Question: When the user click on textEditor , dialog calculator will display, that time parent activity/screen should be disable.
This is my code :
'''
txtQty.setOnFocusChangeListener(new OnFocusChangeListener() {
public void onFocusChange(View v, boolean hasFocus) {
if(hasFocus){
keyAmount = new StringBuffer();
if(keyAmount.length() > 0){
keyAmount.delete(0, keyAmount.length());
}
int[] origin = new int[2];
v.getLocationOnScreen(origin);
final int xVal = origin[0];
final int yVal = origin[1] ;
dialog = new Dialog(SalesActivityGroup.group.getParent());
dialog.requestWindowFeature(Window.FEATURE_NO_TITLE);
View vLoad = LayoutInflater.from(SalesActivityGroup.group.getParent()).inflate(R.layout.key_pad, null);
dialog.setContentView(vLoad);
android.view.WindowManager.LayoutParams lp= dialog.getWindow().getAttributes();
dialog.setCancelable(true);
dialog.setCanceledOnTouchOutside(true);
lp.x = xVal;
lp.y = yVal;
lp.width = LayoutParams.WRAP_CONTENT;
lp.height = LayoutParams.WRAP_CONTENT;
lp.gravity = Gravity.TOP | Gravity.LEFT;
lp.dimAmount = 0;
dialog.getWindow().setAttributes(lp);
dialog.setCancelable(true);
keyamDisplay = (TextView)dialog.findViewById(R.id.keyamDisplay);
Button txtone = (Button)dialog.findViewById(R.id.txtone);
txtone.setOnClickListener(new OnClickListener() {
public void onClick(View v) {
keyAmount.append("1");
keyamDisplay.setText("" + keyAmount.toString());
}
});
Button txttwo = (Button)dialog.findViewById(R.id.txttwo);
txttwo.setOnClickListener(new OnClickListener() {
public void onClick(View v) {
keyAmount.append("2");
keyamDisplay.setText("" + keyAmount.toString());
}
});
Button txtthree = (Button)dialog.findViewById(R.id.txtthree);
txtthree.setOnClickListener(new OnClickListener() {
public void onClick(View v) {
keyAmount.append("3");
keyamDisplay.setText("" + keyAmount.toString());
}
});
Button txtfour = (Button)dialog.findViewById(R.id.txtfour);
txtfour.setOnClickListener(new OnClickListener() {
public void onClick(View v) {
keyAmount.append("4");
keyamDisplay.setText("" + keyAmount.toString());
}
});
Button txtfive = (Button)dialog.findViewById(R.id.txtfive);
txtfive.setOnClickListener(new OnClickListener() {
public void onClick(View v) {
keyAmount.append("5");
keyamDisplay.setText("" + keyAmount.toString());
}
});
Button txtsix = (Button)dialog.findViewById(R.id.txtsix);
txtsix.setOnClickListener(new OnClickListener() {
public void onClick(View v) {
keyAmount.append("6");
keyamDisplay.setText("" + keyAmount.toString());
}
});
Button txtseven = (Button)dialog.findViewById(R.id.txtseven);
txtseven.setOnClickListener(new OnClickListener() {
public void onClick(View v) {
keyAmount.append("7");
keyamDisplay.setText("" + keyAmount.toString());
}
});
Button txteight = (Button)dialog.findViewById(R.id.txteight);
txteight.setOnClickListener(new OnClickListener() {
public void onClick(View v) {
keyAmount.append("8");
keyamDisplay.setText("" + keyAmount.toString());
}
});
Button txtnine = (Button)dialog.findViewById(R.id.txtnine);
txtnine.setOnClickListener(new OnClickListener() {
public void onClick(View v) {
keyAmount.append("9");
keyamDisplay.setText("" + keyAmount.toString());
}
});
Button txtZero = (Button)dialog.findViewById(R.id.txtZero);
txtZero.setOnClickListener(new OnClickListener() {
public void onClick(View v) {
keyAmount.append("0");
keyamDisplay.setText("" + keyAmount.toString());
}
});
Button txtdot = (Button)dialog.findViewById(R.id.txtdot);
txtdot.setOnClickListener(new OnClickListener() {
public void onClick(View v) {
keyAmount.append(".");
keyamDisplay.setText("" + keyAmount.toString());
}
});
Button diaDelete = (Button)dialog.findViewById(R.id.diaDelete);
diaDelete.setOnClickListener(new OnClickListener() {
public void onClick(View v) {
if(keyAmount.length() > 0){
keyAmount.delete(keyAmount.length()-1, keyAmount.length());
}
keyamDisplay.setText("" + keyAmount.toString());
}
});
ImageButton imageSmileExit = (ImageButton)dialog.findViewById(R.id.imageSmileExit);
imageSmileExit.setOnClickListener(new OnClickListener() {
public void onClick(View v) {
dialog.dismiss();
}
});
Button txtDialogOK = (Button)dialog.findViewById(R.id.txtDialogOK);
txtDialogOK.setOnClickListener(new OnClickListener() {
public void onClick(View v) {
dialog.dismiss();
'''
This is my screen shot :

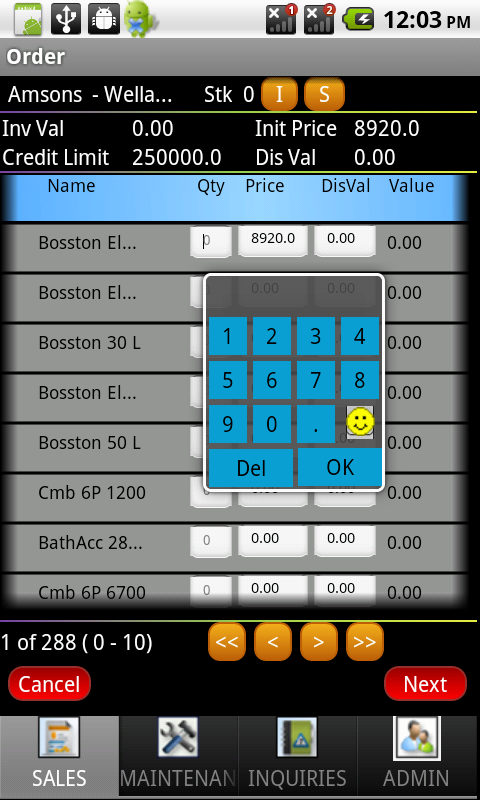
Answer: I think in your code instead of dialog.setCancelable(true); use dialog.setCancelable(false);
and within ok or cancel button onclicklistener you have to dismiss or cancel the dialog.